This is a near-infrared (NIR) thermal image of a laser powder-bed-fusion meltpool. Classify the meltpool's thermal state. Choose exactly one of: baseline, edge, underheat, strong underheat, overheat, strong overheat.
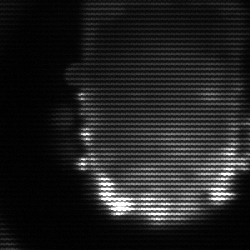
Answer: baseline